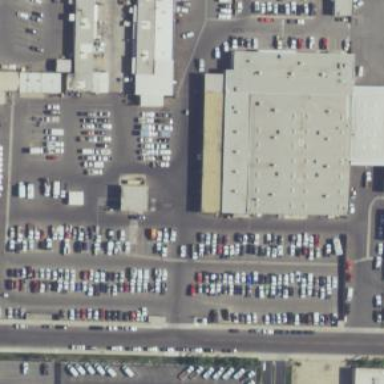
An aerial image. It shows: Commercial area.